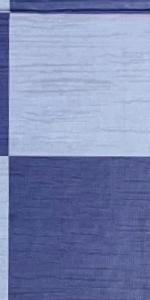
Label: Empty